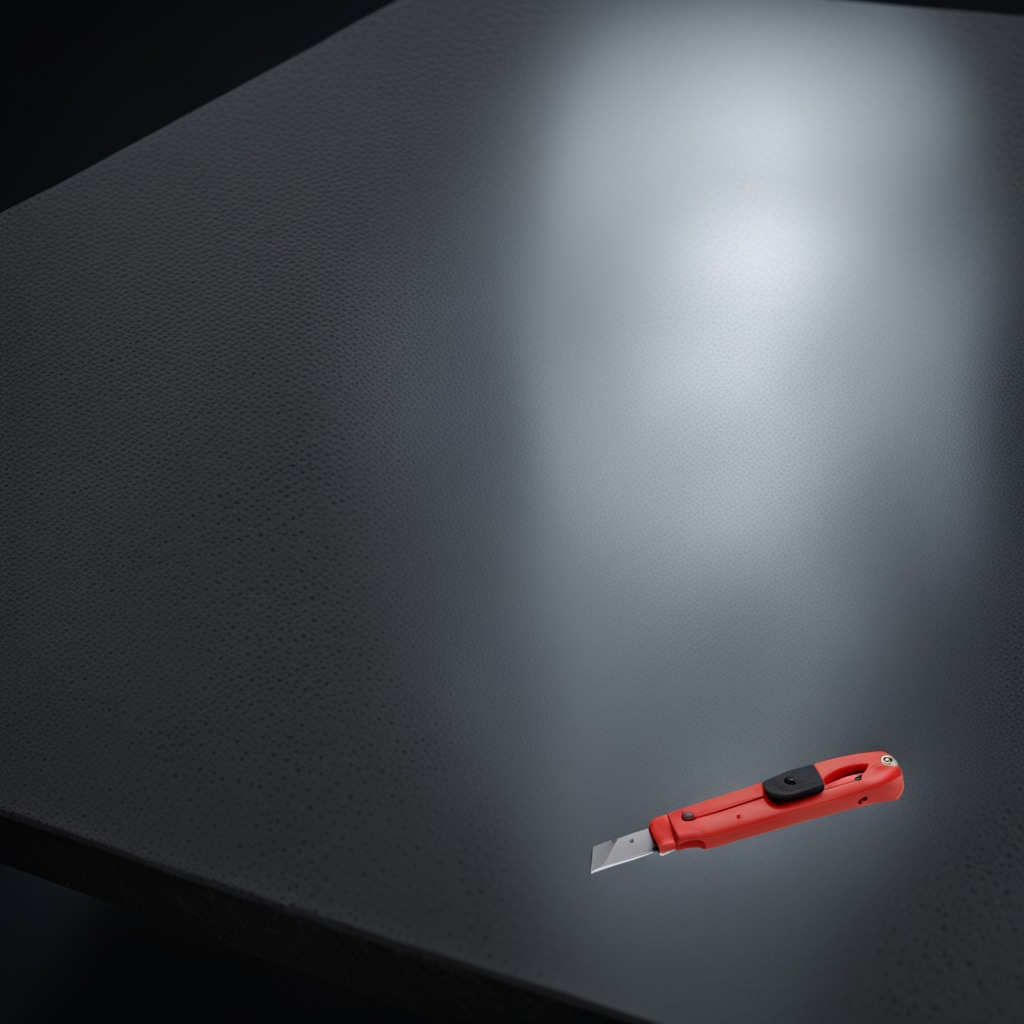
A utility knife lying on a clean granite table inside a workshop at night